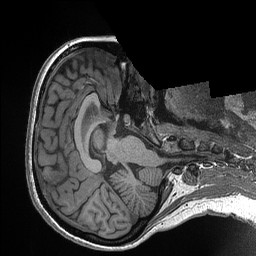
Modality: T1w
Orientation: axial
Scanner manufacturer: siemens
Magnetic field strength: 3 T
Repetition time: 2.3 s
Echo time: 0.00298 s